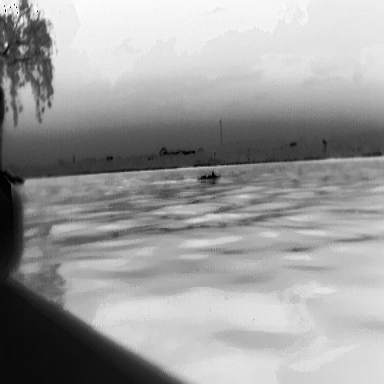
There is a warship in the infrared image.